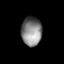
Tissue: lung
Cell type: Epithelial cells
Senescence score: 0.202
Nuclear area (px): 576
Mean DAPI intensity: 130.898